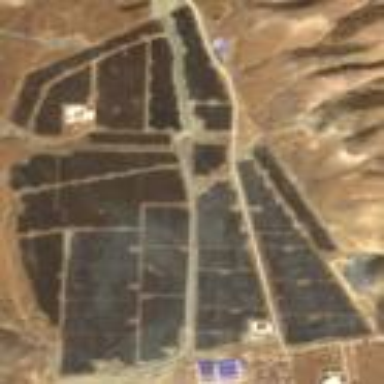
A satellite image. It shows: Solar power plant using photovoltaic panels to generate electricity.